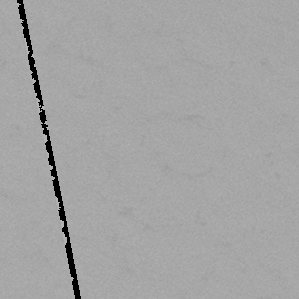
Label: frost